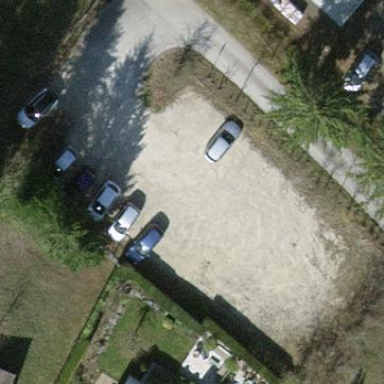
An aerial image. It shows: Parking area with unpaved surface.